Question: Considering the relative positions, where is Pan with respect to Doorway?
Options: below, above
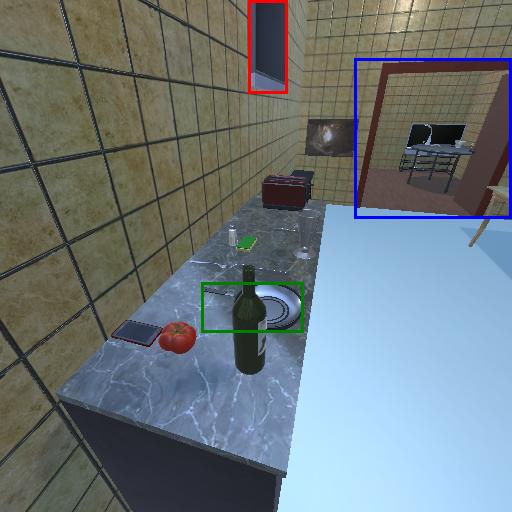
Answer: below